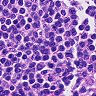
Metastatic tissue present: no